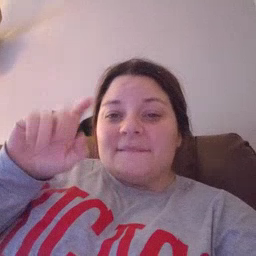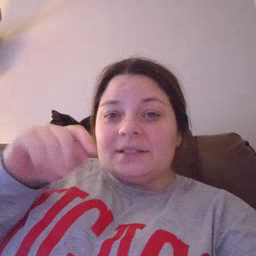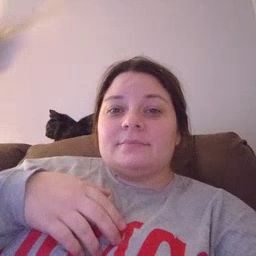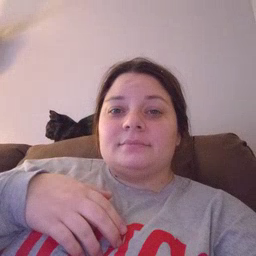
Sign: feet